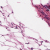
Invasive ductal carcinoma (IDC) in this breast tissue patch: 0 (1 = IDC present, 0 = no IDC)